Interaction volume radius: 10 \u00c5
Interaction volume height: 35 \u00c5
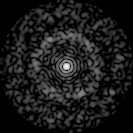
Disorder parameter: 0.8269